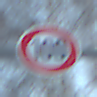
Verkehrszeichen: Geschwindigkeit100
Umgebung: Outdoor, Nature
Tageszeit: SunriseSunset
Wetter: Clear
Licht: Natural
Jahreszeit: Winter
Kontrast: LowContrast